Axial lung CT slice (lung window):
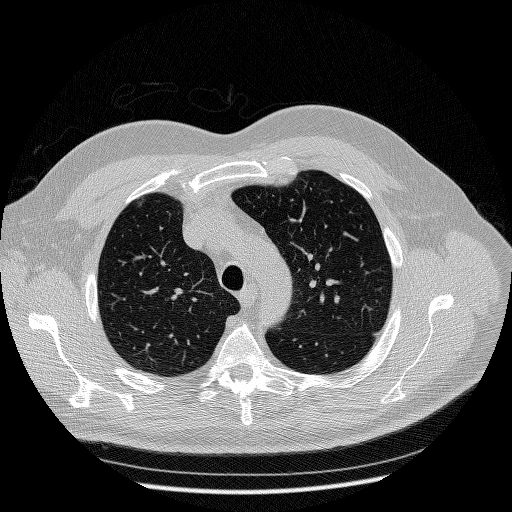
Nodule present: yes
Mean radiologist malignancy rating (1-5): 3.333